Interaction volume radius: 10 \u00c5
Interaction volume height: 25 \u00c5
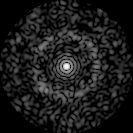
Disorder parameter: 0.8543